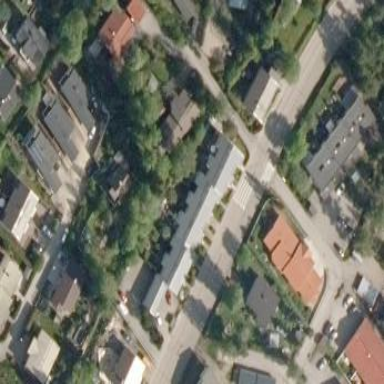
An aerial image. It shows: Residential building with terrace.